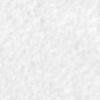
Label: no_change